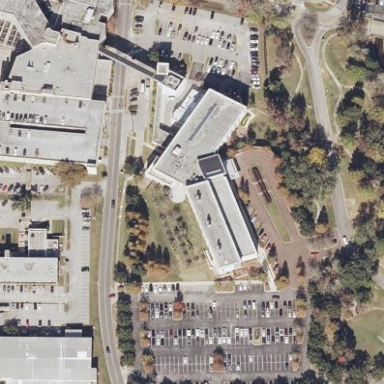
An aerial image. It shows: Hospital building.